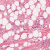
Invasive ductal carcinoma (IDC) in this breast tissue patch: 1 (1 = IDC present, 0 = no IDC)